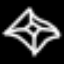
Label: diamond